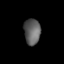
Tissue: lung
Cell type: Fibroblasts
Senescence score: 0.5776
Nuclear area (px): 421
Mean DAPI intensity: 93.648